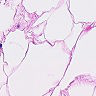
Metastatic tissue present: no